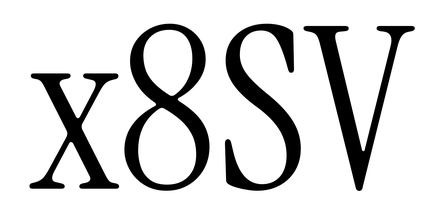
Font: InstrumentSerif-Regular